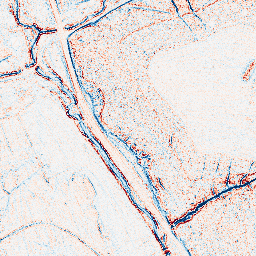
Category: edge_preserving
Decomposition family: anisotropic_diffusion
Decomposition parameters: iterations: 5
kappa: 50
gamma: 0.05
Upsampling method: sinc_blackman
Upsampling parameters: scale: 2
kernel_size: 8
Upsampling scale: 2